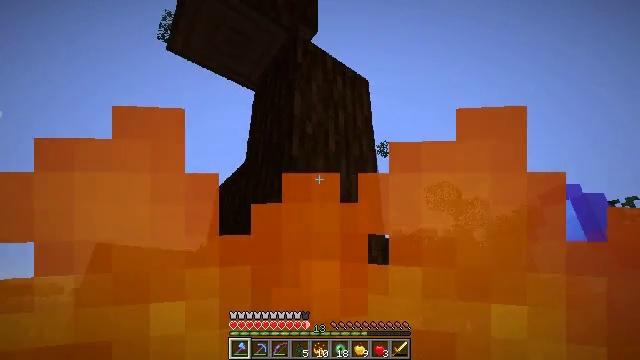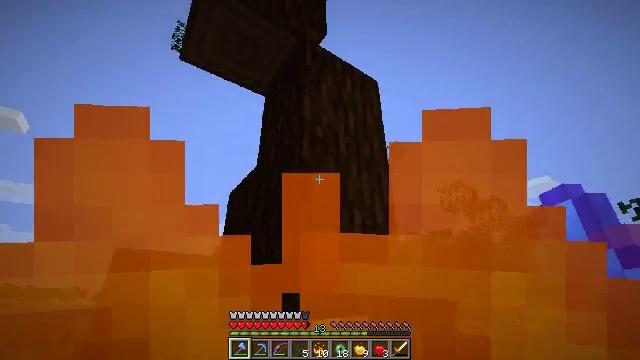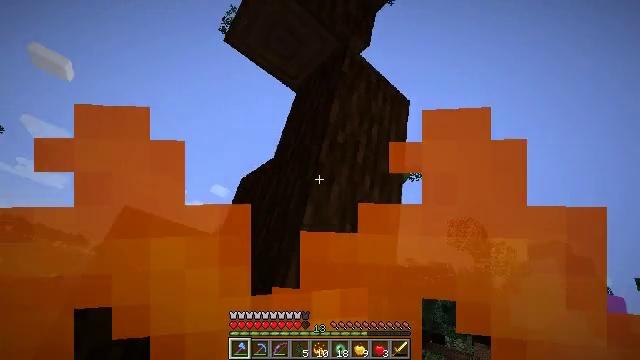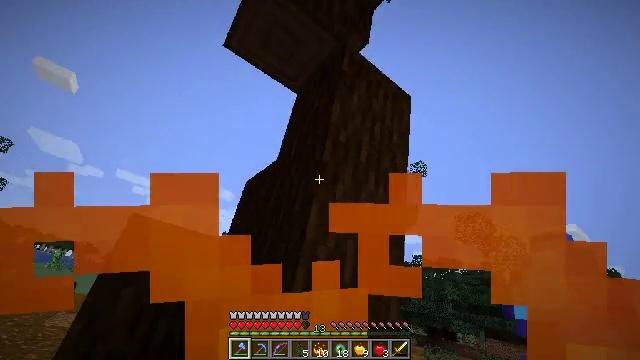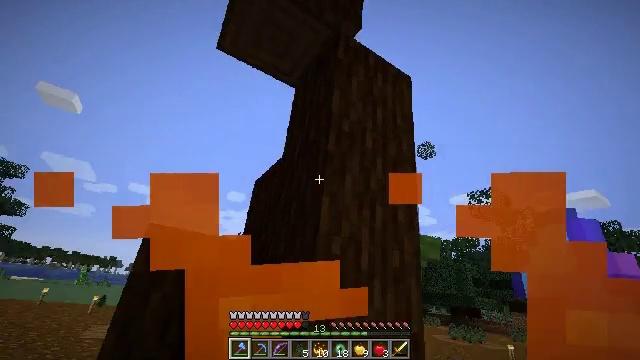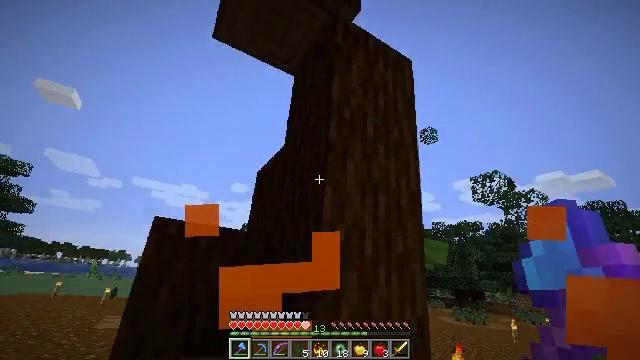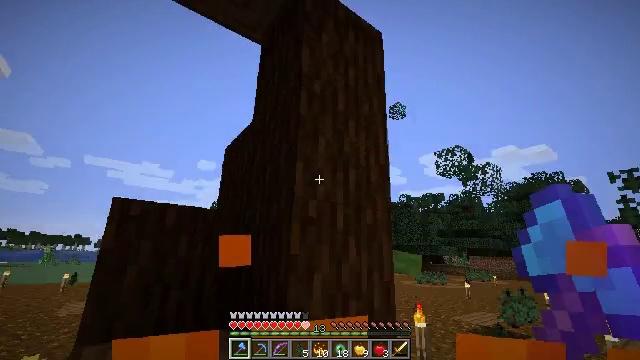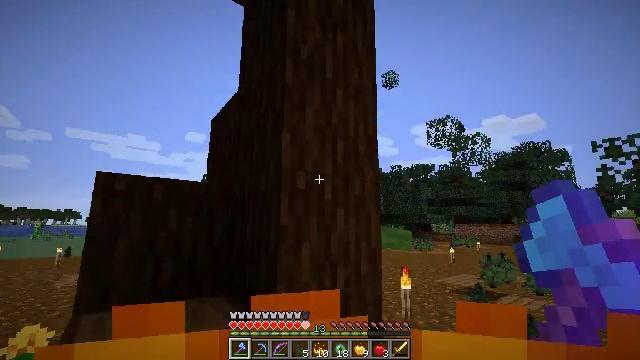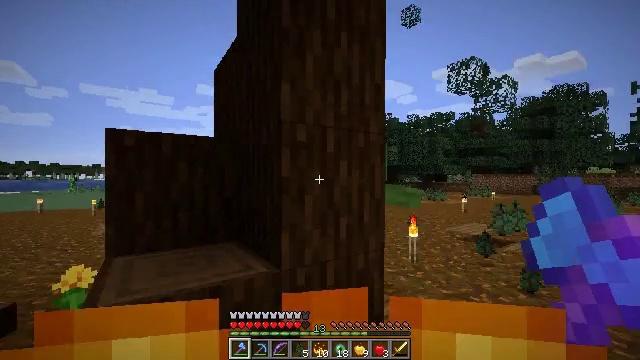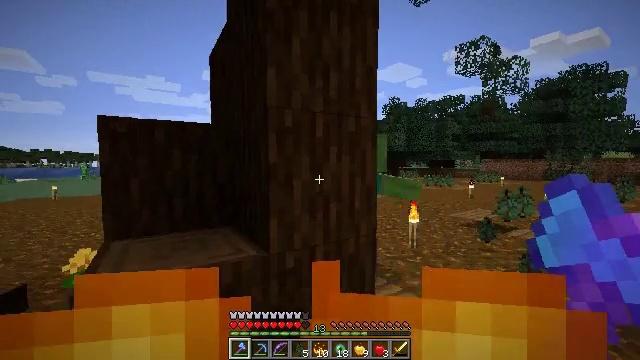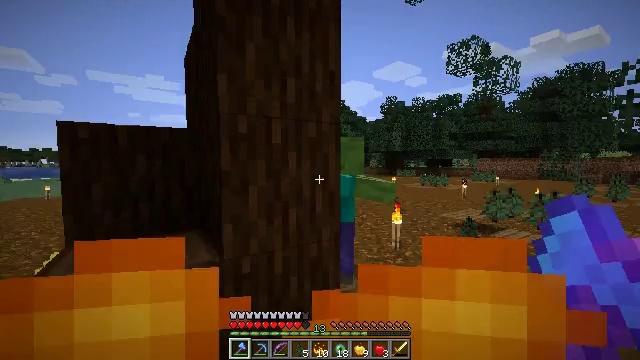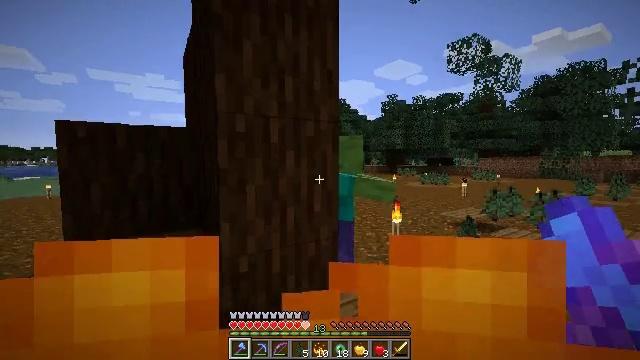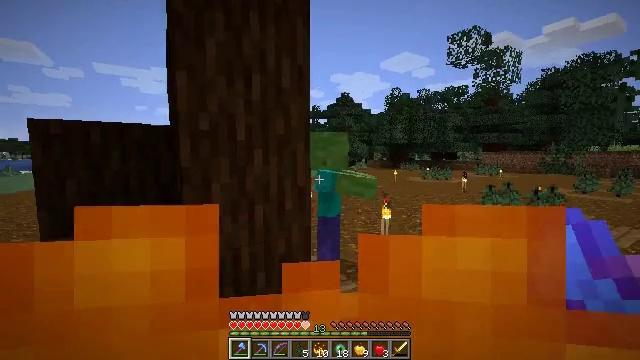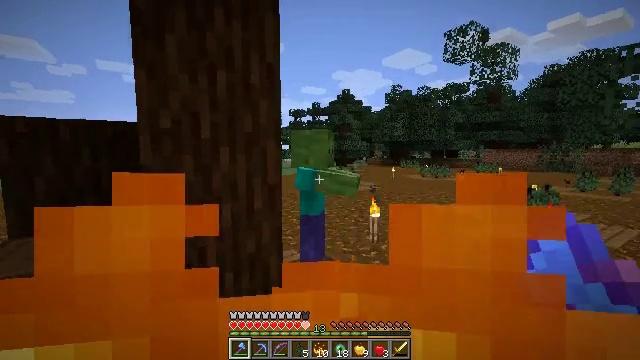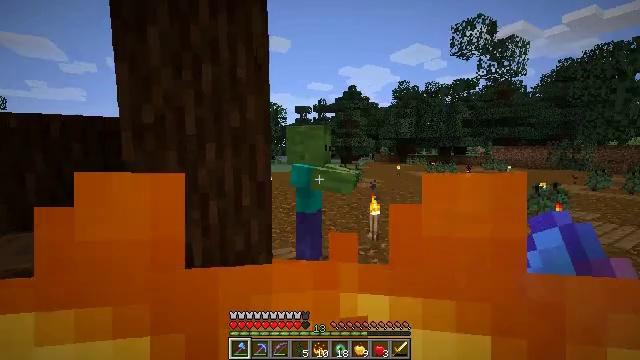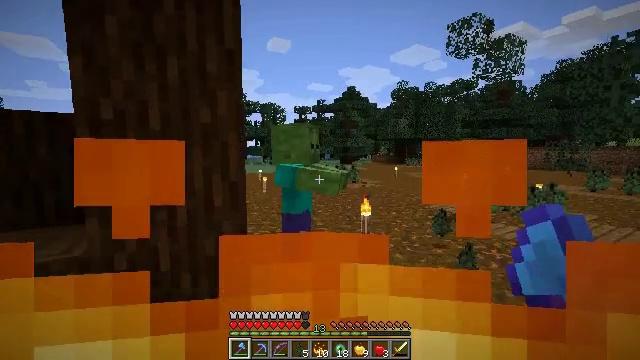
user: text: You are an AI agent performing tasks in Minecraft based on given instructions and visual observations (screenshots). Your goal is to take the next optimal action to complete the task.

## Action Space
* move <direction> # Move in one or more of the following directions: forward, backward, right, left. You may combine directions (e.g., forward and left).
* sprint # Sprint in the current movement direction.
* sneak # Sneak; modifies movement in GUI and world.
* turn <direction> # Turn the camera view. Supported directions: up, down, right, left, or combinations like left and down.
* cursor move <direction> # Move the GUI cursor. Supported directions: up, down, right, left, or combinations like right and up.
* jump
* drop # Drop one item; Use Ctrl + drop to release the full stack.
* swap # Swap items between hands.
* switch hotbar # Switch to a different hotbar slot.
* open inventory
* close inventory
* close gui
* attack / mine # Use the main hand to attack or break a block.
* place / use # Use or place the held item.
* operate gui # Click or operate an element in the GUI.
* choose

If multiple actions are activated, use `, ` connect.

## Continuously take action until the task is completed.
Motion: motion action
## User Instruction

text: Kill mobs.
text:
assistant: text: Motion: turn left
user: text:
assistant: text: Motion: turn left
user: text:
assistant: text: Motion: turn left
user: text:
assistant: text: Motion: turn left and down
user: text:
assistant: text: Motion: turn down
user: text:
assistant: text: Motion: turn right and down
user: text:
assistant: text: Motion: move right, turn right and down
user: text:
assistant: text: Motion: move right, turn left and down
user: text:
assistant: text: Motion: move right, turn left and down
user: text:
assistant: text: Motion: move right
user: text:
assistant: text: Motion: move right
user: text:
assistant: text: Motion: move right, turn left and down
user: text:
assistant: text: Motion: move forward and move right
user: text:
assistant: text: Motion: move forward and move right, turn left
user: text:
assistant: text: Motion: move forward and move right
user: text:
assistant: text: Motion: move forward and move right
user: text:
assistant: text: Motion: move forward and move right, turn left
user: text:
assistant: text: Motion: move forward and move right, turn left
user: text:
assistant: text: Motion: move forward and move right, turn left
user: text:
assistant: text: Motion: move forward and move right, turn left and down
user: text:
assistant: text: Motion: move right, turn left and down
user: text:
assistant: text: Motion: turn left
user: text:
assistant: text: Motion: turn left and up
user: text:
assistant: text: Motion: turn left and up, attack / mine
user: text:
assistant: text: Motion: move back, attack / mine
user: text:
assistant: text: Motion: move back, attack / mine
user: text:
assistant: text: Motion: move back
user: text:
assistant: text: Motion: move back, turn left
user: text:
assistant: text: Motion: no_op